二年级 · 算术
每件优惠 8 元, 买上面这两件一共( )元。

28 元

36 元
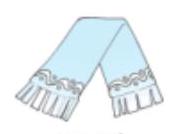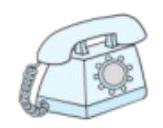
答案: 48